Interaction volume radius: 5 \u00c5
Interaction volume height: 20 \u00c5
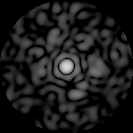
Disorder parameter: 0.8352